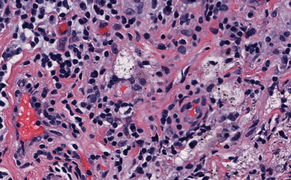
Tumor epithelial tissue: no
Tumor-associated stroma tissue: yes
Normal tissue: no